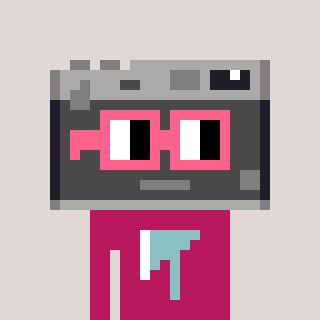
a pixel art character with square pink glasses, a camera-shaped head and a darkpink-colored body on a warm background